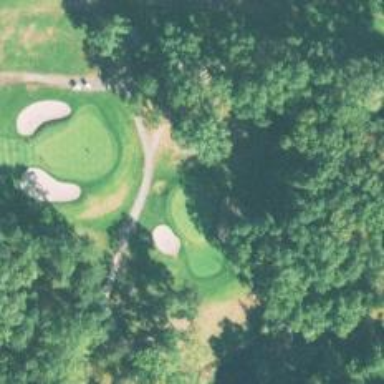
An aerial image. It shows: Golf hole.